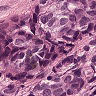
Metastatic tissue present: yes